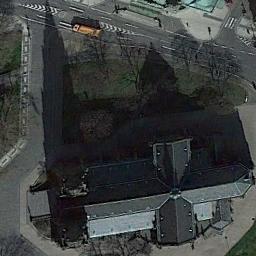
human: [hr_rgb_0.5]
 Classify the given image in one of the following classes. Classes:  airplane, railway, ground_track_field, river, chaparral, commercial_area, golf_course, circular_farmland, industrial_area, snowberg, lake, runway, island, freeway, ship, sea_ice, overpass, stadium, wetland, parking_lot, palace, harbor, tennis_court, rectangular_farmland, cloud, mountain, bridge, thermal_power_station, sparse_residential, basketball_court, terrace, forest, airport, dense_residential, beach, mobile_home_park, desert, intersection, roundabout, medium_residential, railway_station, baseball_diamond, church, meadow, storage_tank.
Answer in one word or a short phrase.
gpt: church